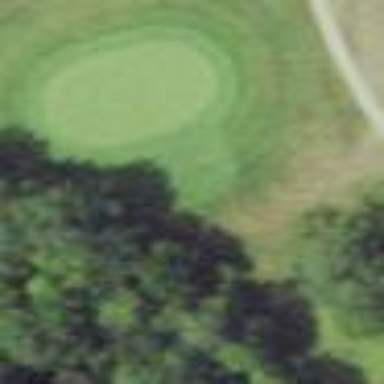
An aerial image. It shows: Golf fairway surrounded by grass.